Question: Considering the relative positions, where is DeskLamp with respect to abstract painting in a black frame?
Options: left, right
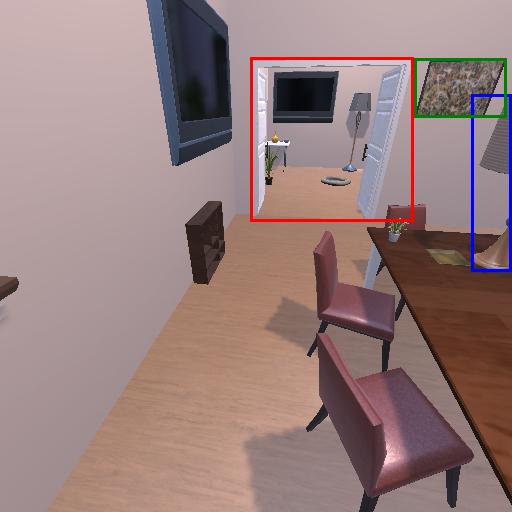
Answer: left